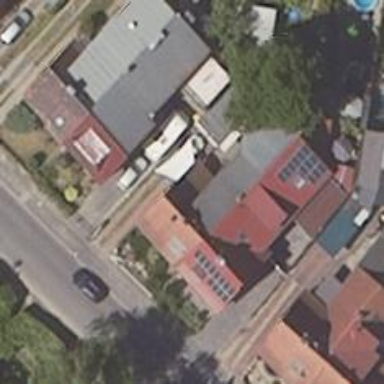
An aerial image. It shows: Semi-detached house.